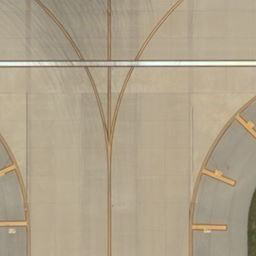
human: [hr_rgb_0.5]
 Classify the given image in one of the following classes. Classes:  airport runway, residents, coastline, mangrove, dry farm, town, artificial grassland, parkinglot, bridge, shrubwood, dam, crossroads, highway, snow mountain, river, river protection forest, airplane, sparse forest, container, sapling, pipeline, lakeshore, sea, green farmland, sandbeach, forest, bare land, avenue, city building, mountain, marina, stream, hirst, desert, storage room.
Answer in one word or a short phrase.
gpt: airport runway